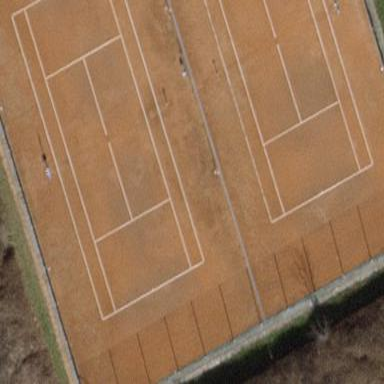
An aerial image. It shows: Tennis pitch with clay surface for leisure sports.